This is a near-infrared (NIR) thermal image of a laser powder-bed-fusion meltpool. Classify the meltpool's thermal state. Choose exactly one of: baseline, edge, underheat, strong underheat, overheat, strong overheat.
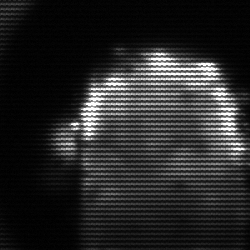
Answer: baseline